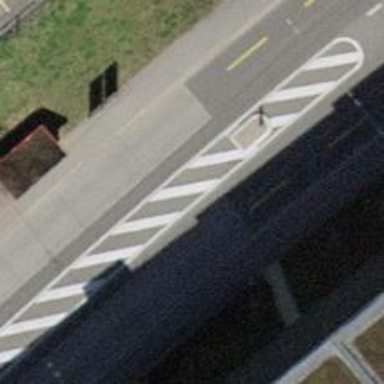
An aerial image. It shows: Bus stop for trolleybuses with designated stop position.